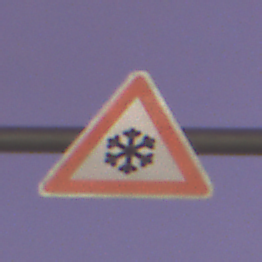
Verkehrszeichen: SchneeOderEisglaette
Umgebung: Outdoor, Urban
Tageszeit: SunriseSunset
Wetter: PartlyCloudy
Licht: Artificial
Jahreszeit: NotSpecified
Kontrast: HighContrast